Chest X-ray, PA view. Patient: 45 years old, sex M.
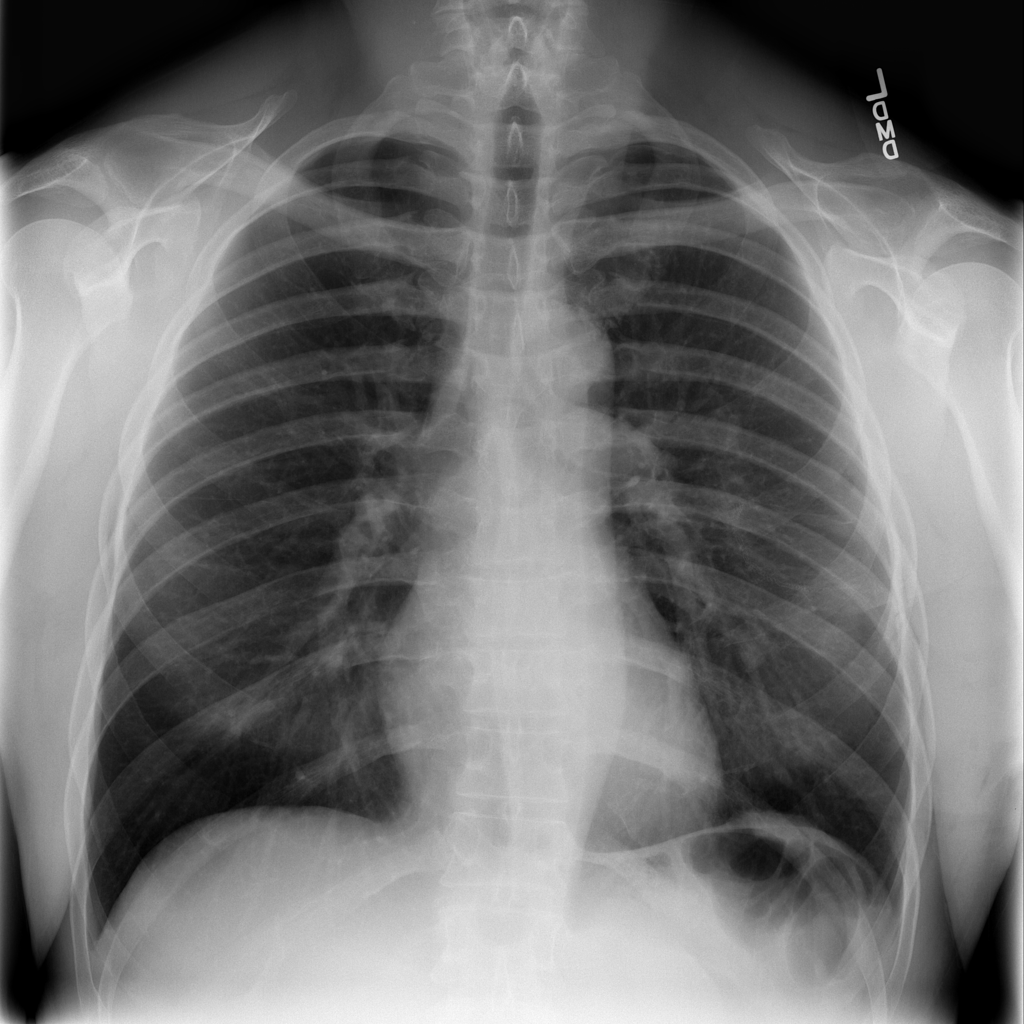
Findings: Nodule